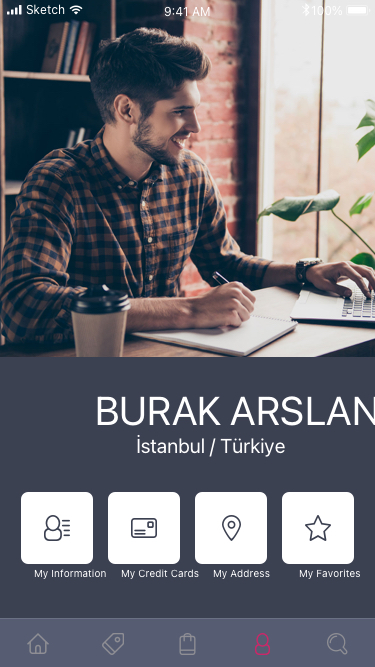
Text in this UI design:
My Information
My Credit Cards
My Address
My Favorites
BURAK ARSLAN
İstanbul / Türkiye